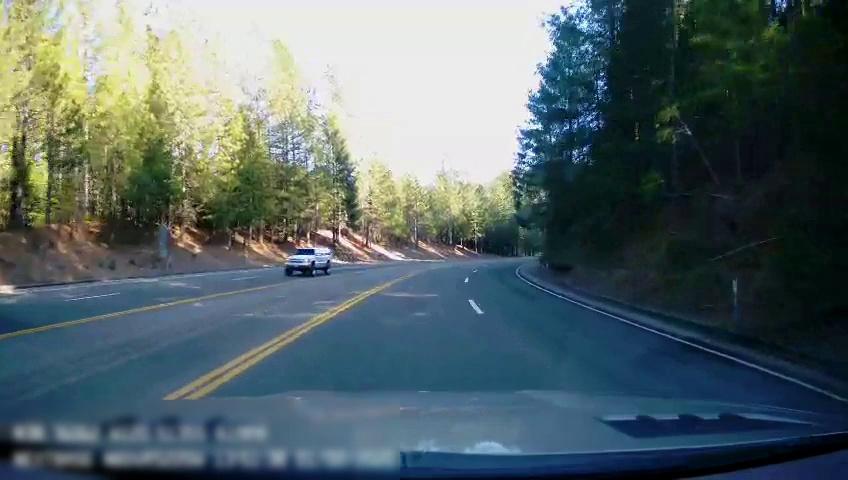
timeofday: Day
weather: Sunny
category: Drivable Space
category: Vehicles | SUV
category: Lanes | Alternate Lane
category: Lanes | Alternate Lane
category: Lanes | Current Lane
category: Lanes | Alternate Lane
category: Lanes | Opposite Lane
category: Lanes | Opposite Lane
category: Lanes | Opposite Lane